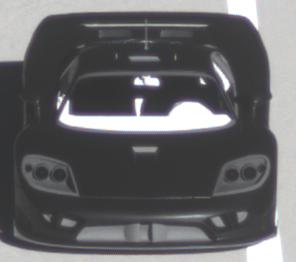
Make: Saleen
Model: S7
Detailed model: -
Model produced from: 2000
Model produced until: 2008
Doors: 2
Color: black
Road condition: wet road
Daytime: morning or afternoon
Contrast: high contrast